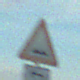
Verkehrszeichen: UnebeneFahrbahn
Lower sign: RichtungsangabeDurchPfeile2
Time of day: SunriseSunset
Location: Outdoor (Nature)
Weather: PartlyCloudy
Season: NotSpecified
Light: Natural